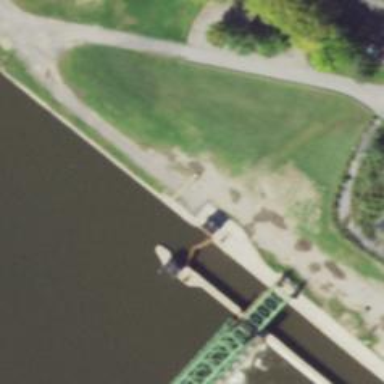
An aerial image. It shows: Lock gate along waterway.